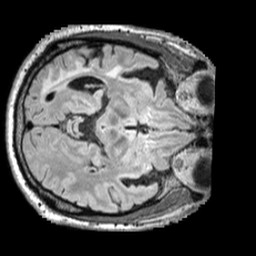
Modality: FLAIR
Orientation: axial
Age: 58
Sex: male
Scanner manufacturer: siemens
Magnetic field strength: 3 T
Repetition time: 5 s
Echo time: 0.387 s